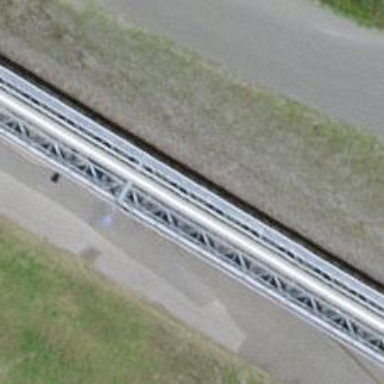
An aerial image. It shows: Railway switch.